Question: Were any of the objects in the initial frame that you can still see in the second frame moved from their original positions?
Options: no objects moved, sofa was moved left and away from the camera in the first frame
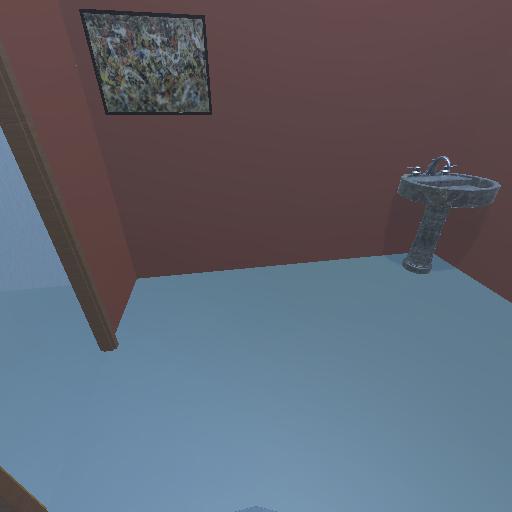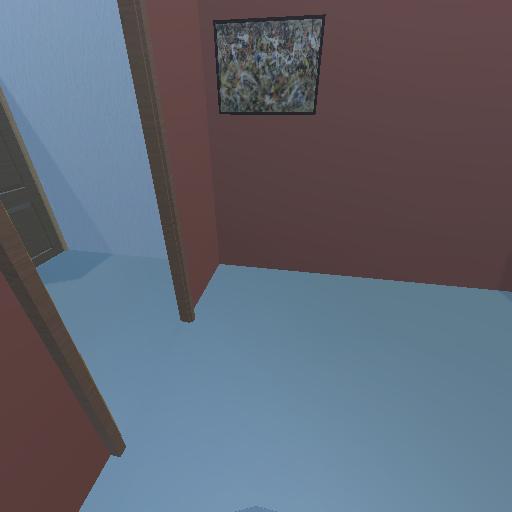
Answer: no objects moved